Question: My code seems right but for some reason, after I enter the numbers in the fields, every textfield (except days worked) turns into zeros. Can someone please take a look at the coding below and see what I may be doing wrong?
'''
- (IBAction)calculateButtonPressed:(UIButton *)sender
{
float bonusRate = [self fetchActualValue:self.bonusTextField.text];
float deductionsRate = [self fetchActualValue:self.deductionTextField.text];
float dailyRate = [self fetchActualValue:self.dailyRateTextField.text];
float daysWorked = [self fetchActualValue:self.daysWorkedTextField.text];
float grossPay = dailyRate * daysWorked + bonusRate;
float taxRate = .72;
float ssRate = .0620;
float medRate = .0145;
float medgrossrate = grossPay * medRate;
float ssgrossrate = grossPay * ssRate;
float nillRate = 1;
float bonusTax = .75;
float bonusLeft = bonusRate * bonusTax;
float net = medgrossrate + ssgrossrate;
if (medTaxSwitchOutlet.on) medRate = medRate;
else medRate = nillRate;
if (ssTaxSwitchOutlet.on) ssRate = ssRate;
else ssRate = nillRate;
if (fedTaxSwitchOutlet.on) taxRate = taxRate;
else taxRate = nillRate;
float netPay = grossPay * taxRate + bonusLeft - net - deductionsRate;
self.dailyRateTextField.text = [self fetchFormattedTextValue:dailyRate];
self.netIncomeTextField.text = [self fetchFormattedTextValue:netPay];
self.grossIncomeTextField.text = [self fetchFormattedTextValue:grossPay];
self.bonusTextField.text = [self fetchFormattedTextValue:bonusRate];
self.deductionTextField.text = [self fetchFormattedTextValue:deductionsRate];
}
- (NSString*)fetchFormattedTextValue:(float)value{
NSNumberFormatter *numberFormatter = [[NSNumberFormatter alloc] init];
[numberFormatter setNumberStyle: NSNumberFormatterCurrencyStyle];
NSString *numberAsString = [numberFormatter stringFromNumber:[NSNumber numberWithFloat:value]];
return numberAsString;
}
- (float)fetchActualValue:(NSString*)strValue{
NSNumberFormatter *numberFormatter = [[NSNumberFormatter alloc] init];
[numberFormatter setNumberStyle: NSNumberFormatterCurrencyStyle];
float num = [[numberFormatter numberFromString:strValue] floatValue];
return num;
}
'''

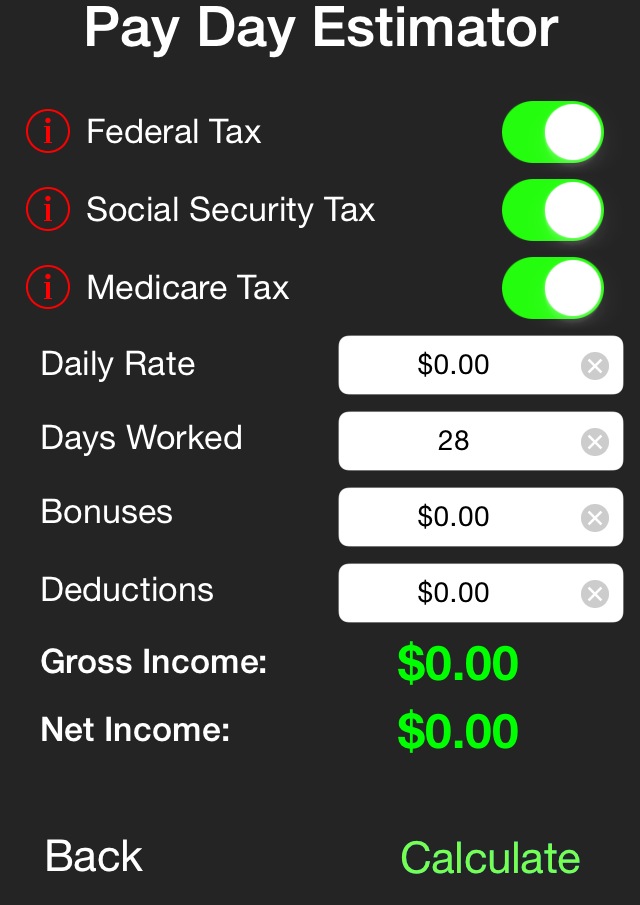
Answer: One problem is that the 'fetchActualValue:' method will return '0f' for the string as you show in your UI.
'''
float daysWorked = [self fetchActualValue:self.daysWorkedTextField.text];
'''
The above line passes the string in the days worked text field (in your case, the string '@"28"') to the 'fetchActualValue:' method. I suspect the reason is that method parses only numbers conforming to the number style 'NSNumberFormatterCurrencyStyle'. For the days worked calculation, try just sending the 'floatValue' message to 'daysWorkedTextField.text'. That is, replace the above line with:
'''
float daysWorked = [self.daysWorkedTextField.text floatValue];
'''
I have two further points to add - generally, number styles and date styles on formatters should be used to format output to the user, but to format input with them may be error prone. Also, using floating point numbers for financial calculations is <URL>.